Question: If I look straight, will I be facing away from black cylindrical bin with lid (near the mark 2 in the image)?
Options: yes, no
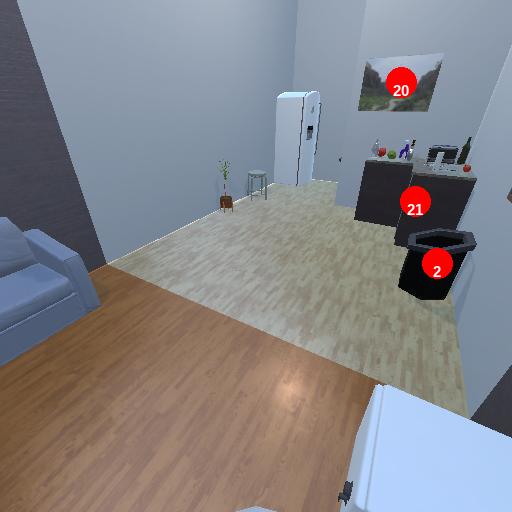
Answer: yes